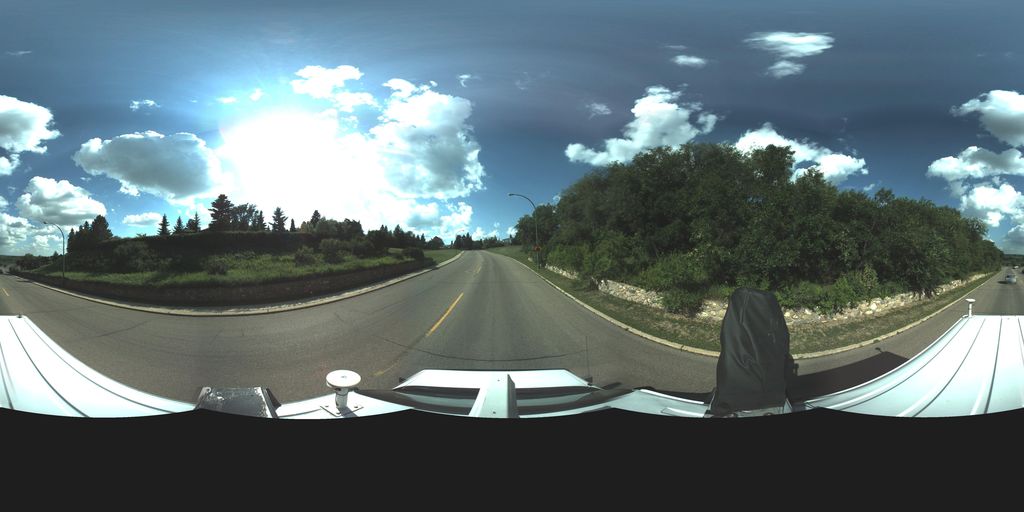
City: saskatoon